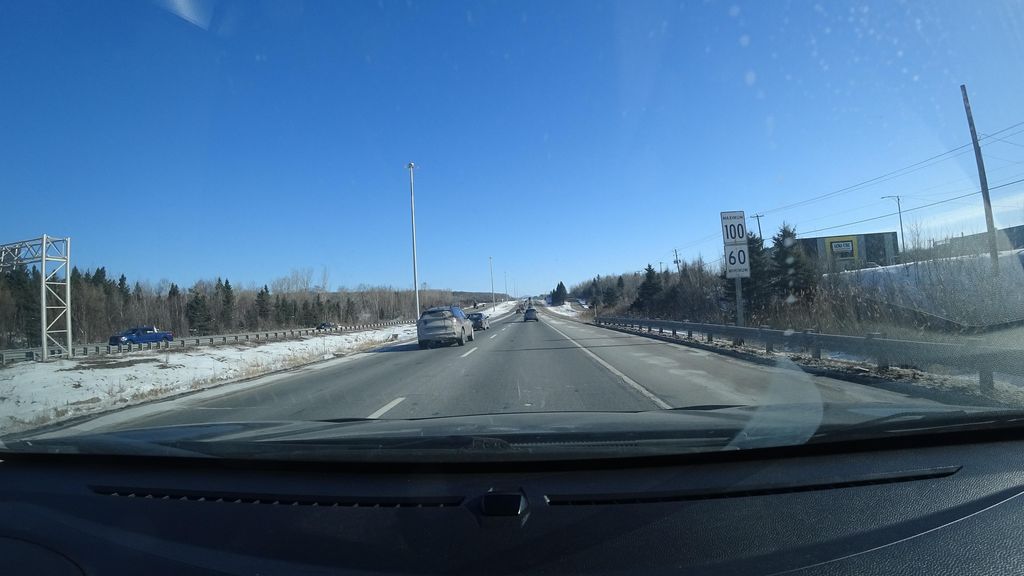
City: quebec_city